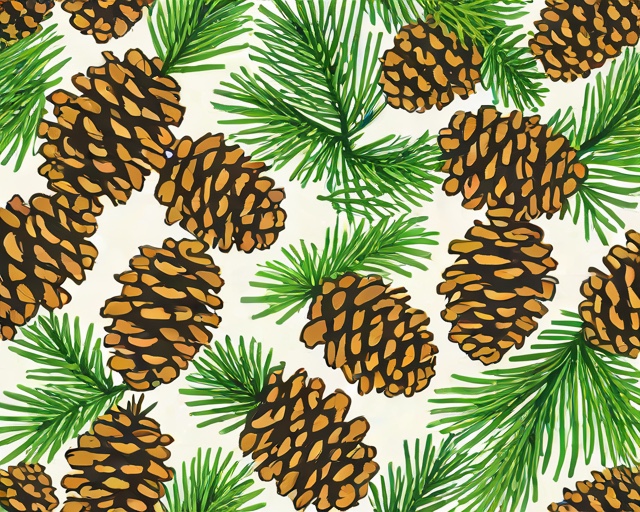
Category: Holiday